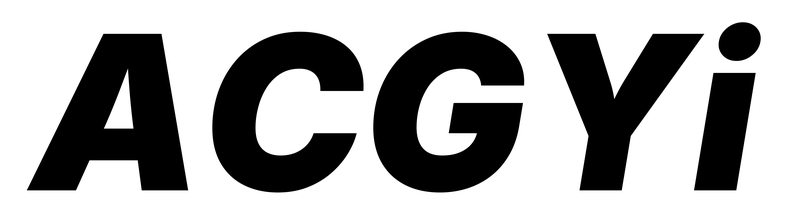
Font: Inter-Italic_Black_Italic